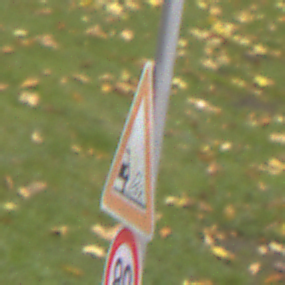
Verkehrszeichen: SplittSchotter
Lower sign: Geschwindigkeit80
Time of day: MorningAfternoon
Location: Outdoor (Nature)
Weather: Overcast
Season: Autumn
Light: Natural